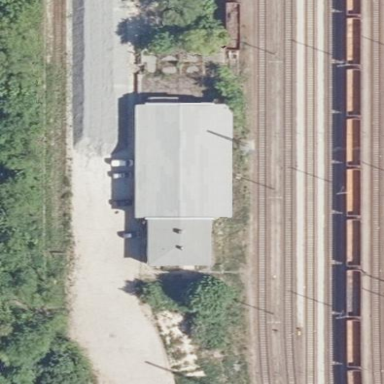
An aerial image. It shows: Industrial building.